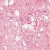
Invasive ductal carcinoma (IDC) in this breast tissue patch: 0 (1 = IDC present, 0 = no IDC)